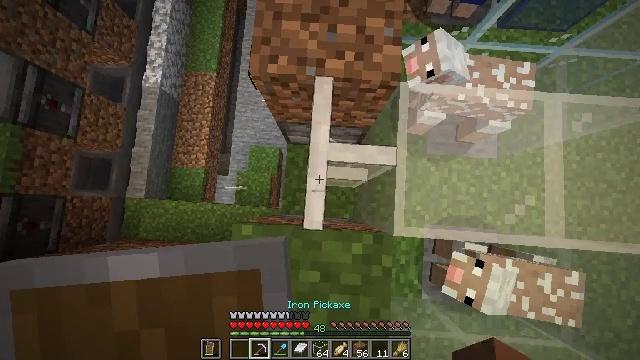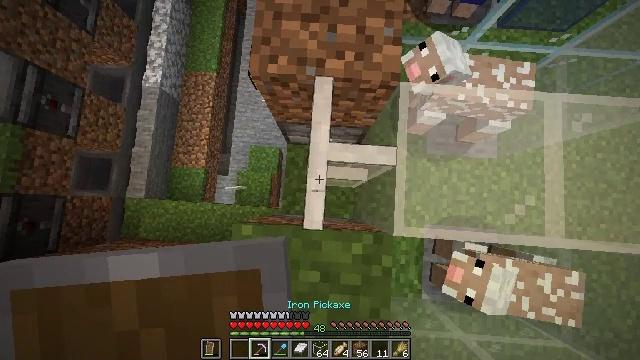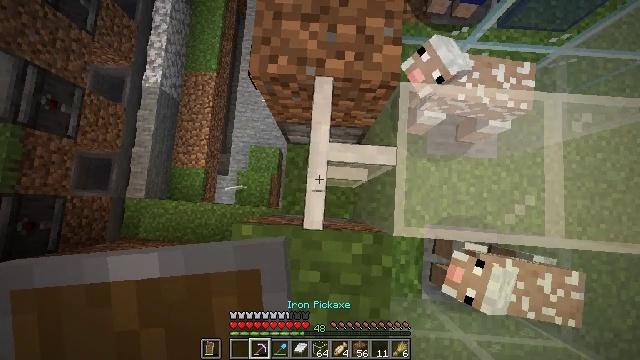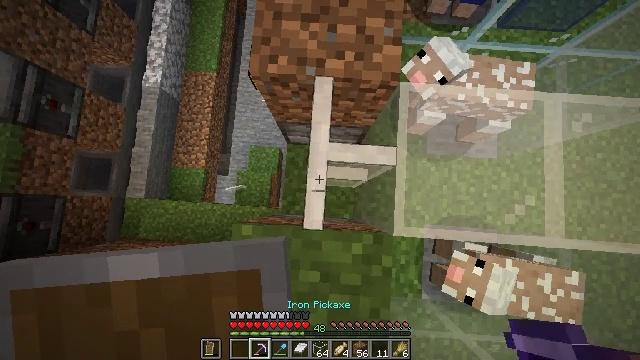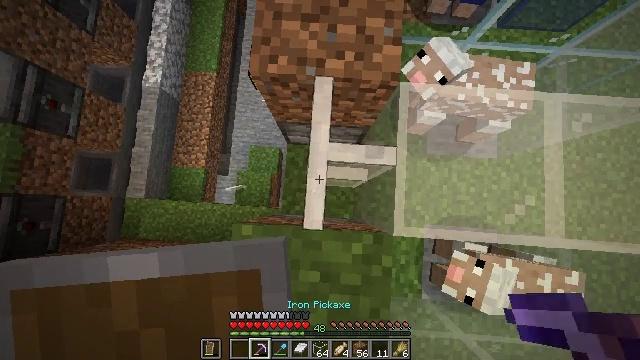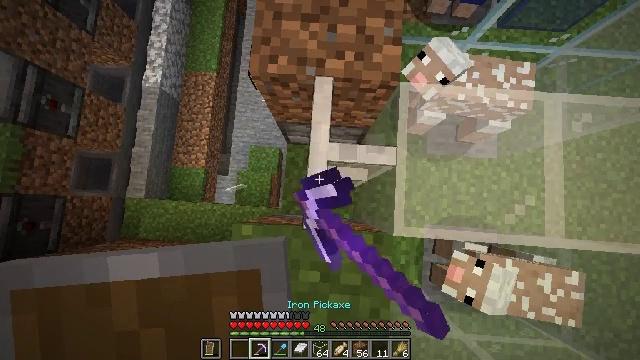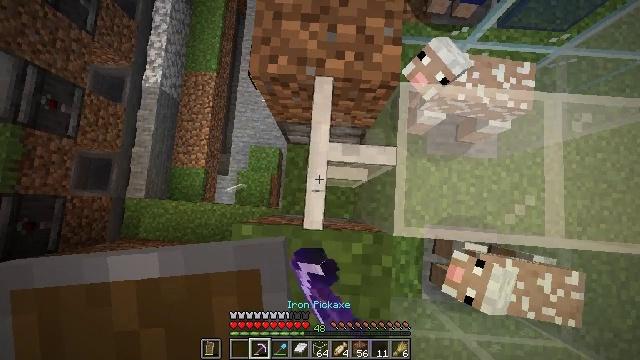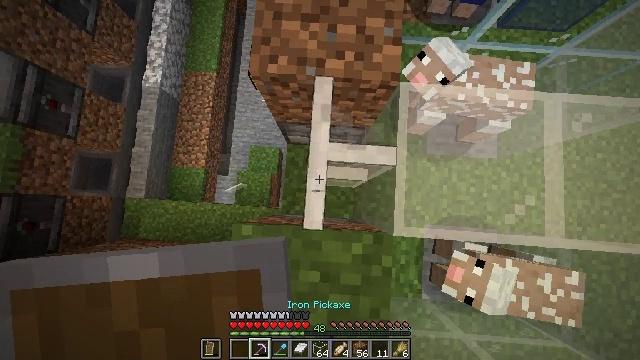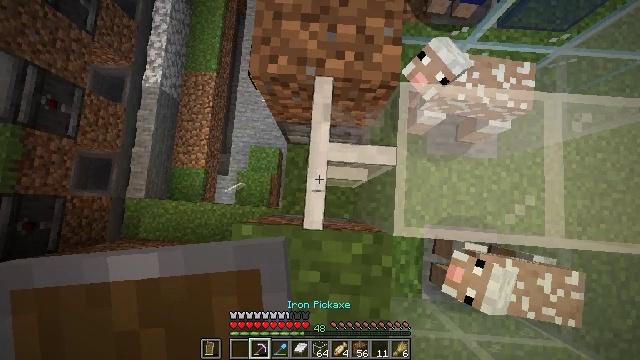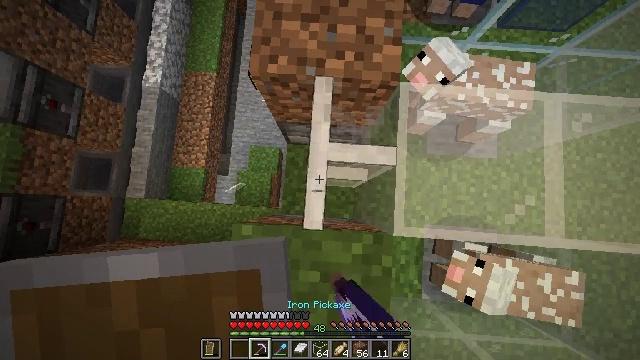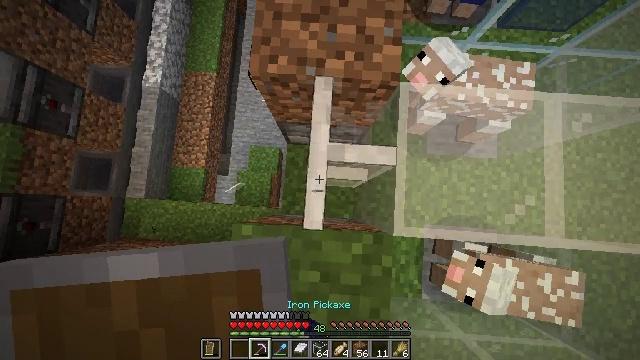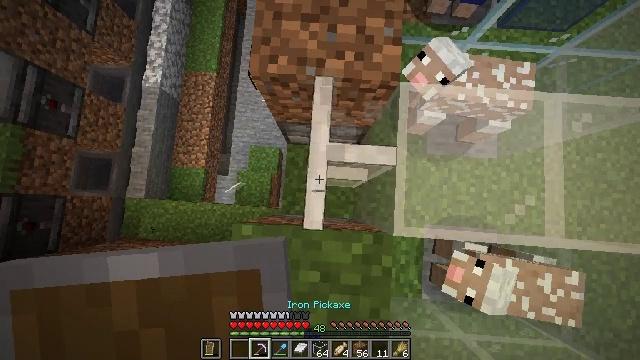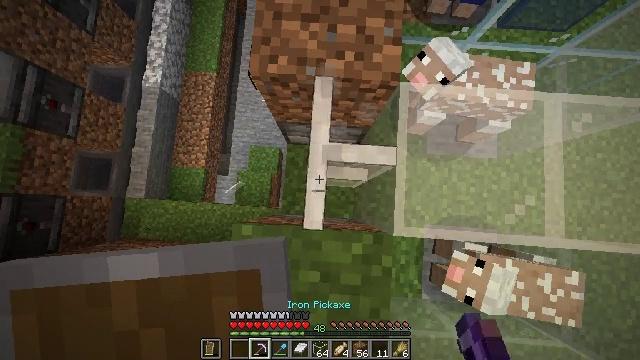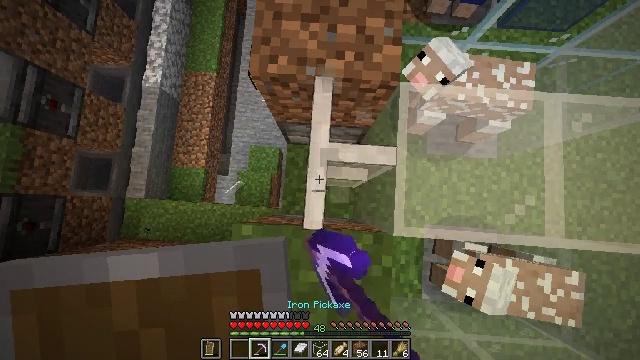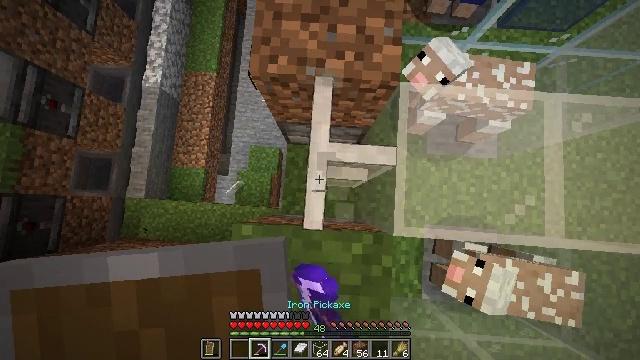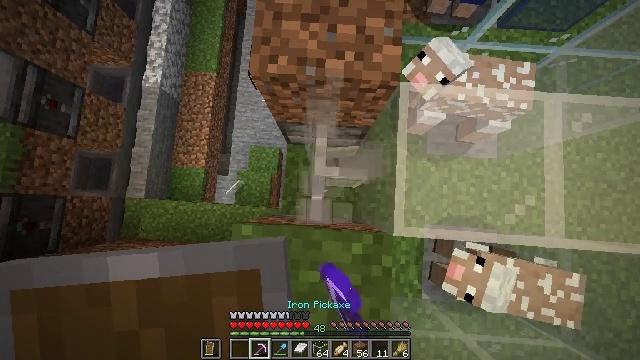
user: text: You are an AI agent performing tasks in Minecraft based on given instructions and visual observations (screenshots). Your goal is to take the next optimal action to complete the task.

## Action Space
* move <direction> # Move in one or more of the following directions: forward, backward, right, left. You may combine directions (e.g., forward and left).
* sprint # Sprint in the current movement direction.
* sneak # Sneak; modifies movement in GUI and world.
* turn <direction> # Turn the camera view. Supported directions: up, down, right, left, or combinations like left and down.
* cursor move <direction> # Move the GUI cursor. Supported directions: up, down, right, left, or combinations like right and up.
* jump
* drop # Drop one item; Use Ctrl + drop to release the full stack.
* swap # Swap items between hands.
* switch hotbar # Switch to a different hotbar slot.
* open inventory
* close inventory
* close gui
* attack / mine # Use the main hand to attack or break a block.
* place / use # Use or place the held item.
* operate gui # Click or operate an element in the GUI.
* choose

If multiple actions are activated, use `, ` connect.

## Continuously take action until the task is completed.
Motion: motion action
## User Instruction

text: Mine white stained glass pane from a window.
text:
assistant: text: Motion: no_op
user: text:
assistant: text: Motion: no_op
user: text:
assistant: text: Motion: no_op
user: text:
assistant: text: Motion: attack / mine
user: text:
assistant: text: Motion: attack / mine
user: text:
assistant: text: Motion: attack / mine
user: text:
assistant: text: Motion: attack / mine
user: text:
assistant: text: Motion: attack / mine
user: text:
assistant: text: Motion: attack / mine
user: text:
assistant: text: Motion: attack / mine
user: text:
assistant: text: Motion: attack / mine
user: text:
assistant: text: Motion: attack / mine
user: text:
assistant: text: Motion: attack / mine
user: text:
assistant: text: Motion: attack / mine
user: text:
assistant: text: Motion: attack / mine
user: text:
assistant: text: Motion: attack / mine
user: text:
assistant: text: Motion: attack / mine
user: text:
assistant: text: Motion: attack / mine
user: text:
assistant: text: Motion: attack / mine
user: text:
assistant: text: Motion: attack / mine
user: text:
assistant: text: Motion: attack / mine
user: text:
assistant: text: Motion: attack / mine
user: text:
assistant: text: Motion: attack / mine
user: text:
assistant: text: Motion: attack / mine
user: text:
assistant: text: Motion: attack / mine
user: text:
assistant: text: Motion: attack / mine
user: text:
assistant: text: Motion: attack / mine
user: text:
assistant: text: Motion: attack / mine
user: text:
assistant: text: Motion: attack / mine
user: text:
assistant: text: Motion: attack / mine